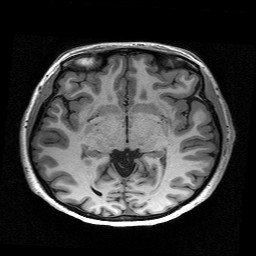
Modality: T1w
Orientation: coronal
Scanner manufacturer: siemens
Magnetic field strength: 3 T
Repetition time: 2.53 s
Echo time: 0.00267 s